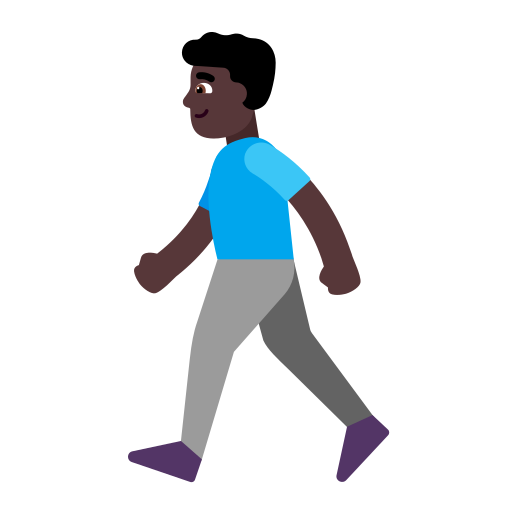
man walking flat dark